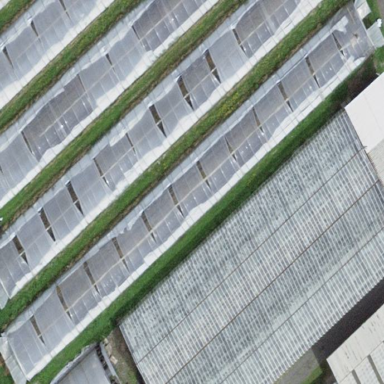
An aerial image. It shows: Greenhouse.